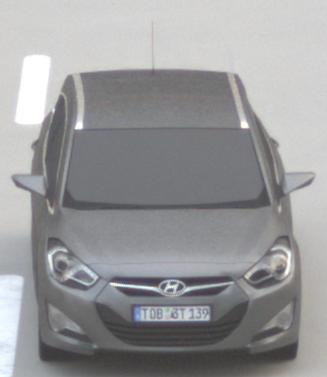
Make: Hyundai
Model: i40 Kombi 1.6 GDI
Detailed model: i40 (VF) Kombi
Model produced from: 2012/08
Model produced until: 2013/09
Doors: 5
Color: gray
Road condition: dry road
Daytime: morning or afternoon
Contrast: low contrast